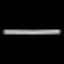
Label: line